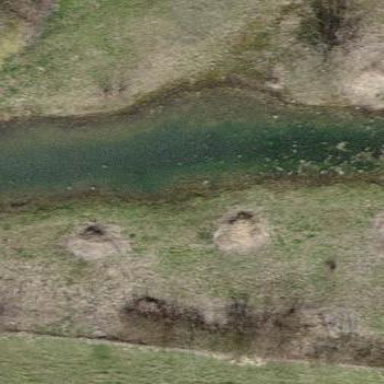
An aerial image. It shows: Peaceful pond surrounded by nature.